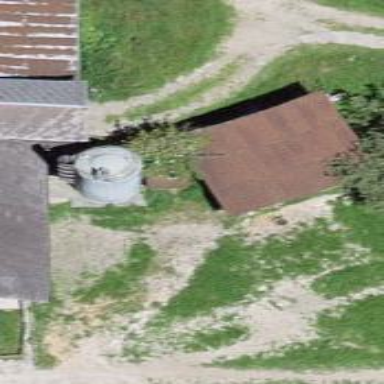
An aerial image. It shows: Barn.